Question: What is the reading of this measurement?
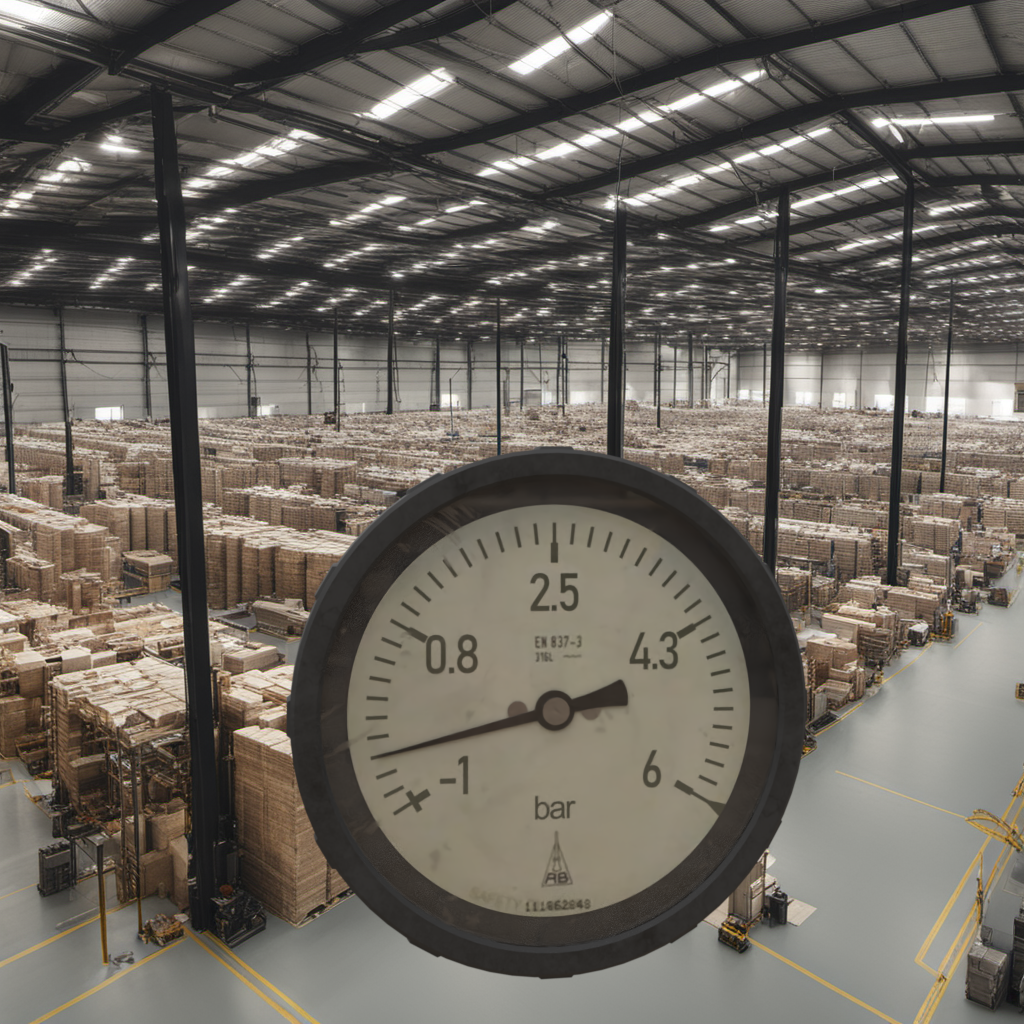
Answer: The result is -0.47
Question: What is the value range of this measurement?
Answer: The range is from -1 to 6
Question: What is the minimum and maximum reading range of the measurement in the image?
Answer: The minimum value is -1 and the maximum value is 6